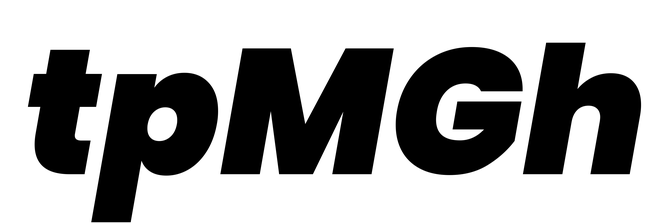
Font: Poppins-BlackItalic